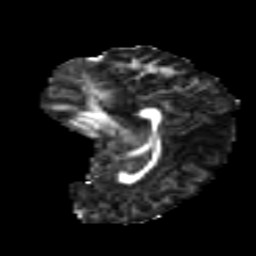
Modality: FA
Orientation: sagittal
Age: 9
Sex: female
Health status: ill
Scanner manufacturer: ge
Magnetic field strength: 3 T
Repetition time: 6.752 s
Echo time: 0.079 s